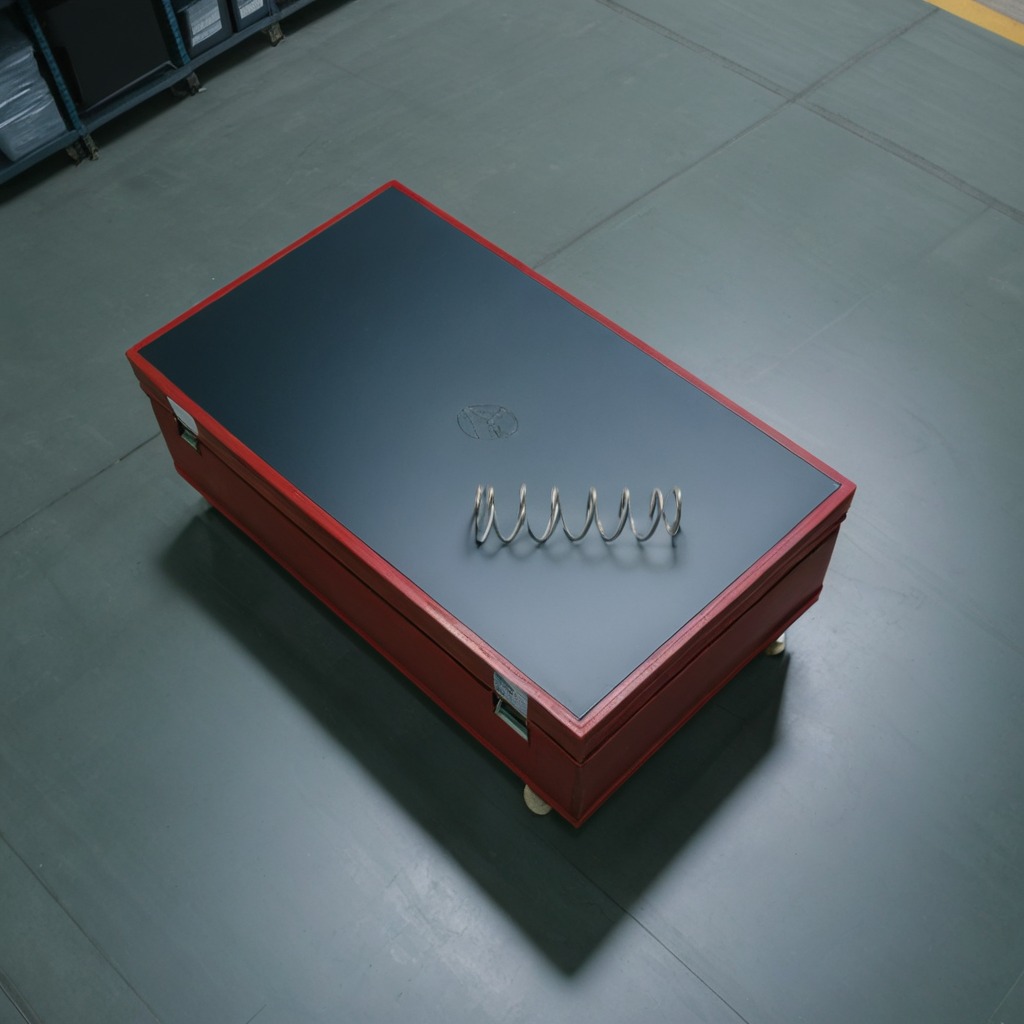
A coiled metal spring is lying on the toolbox surface in an airplane hangar workshop 8K.